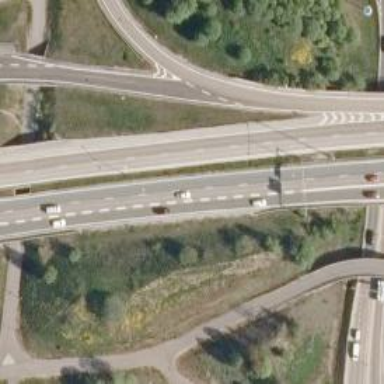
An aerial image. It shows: Motorway junction.